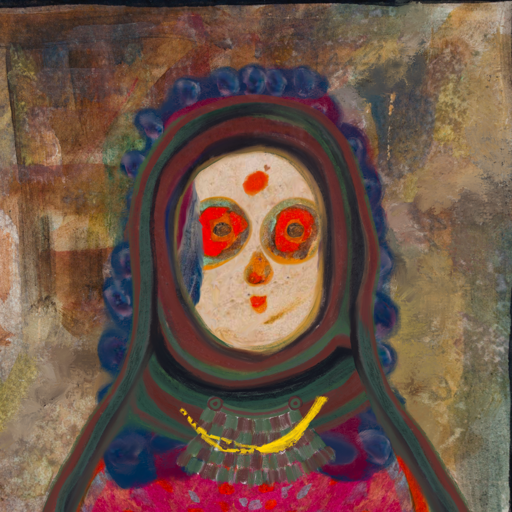
Background: Mosgoul, Head And Neck Front: Rupkatha, Face Front: Sisters, Bust: Sisters, Hair Front: Hill_Girl, Head Accessory: After_Raid_Scarf, Second Necklace: After_Raid, Necklace: Irani_1, Baby: Blank